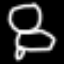
Label: frog